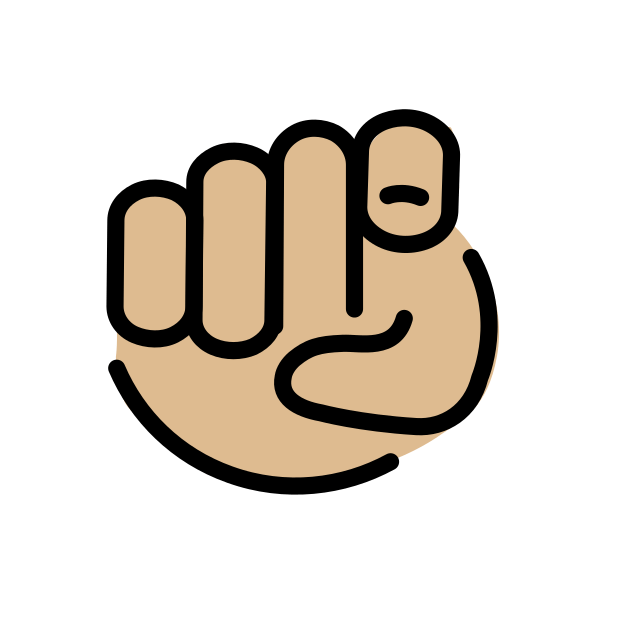
index pointing at the viewer: medium-light skin tone